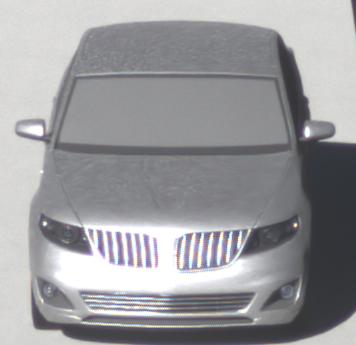
Make: Lincoln
Model: MKS
Detailed model: -
Model produced from: 2008
Model produced until: 2011
Doors: 4
Color: white
Road condition: dry road
Daytime: morning or afternoon
Contrast: high contrast